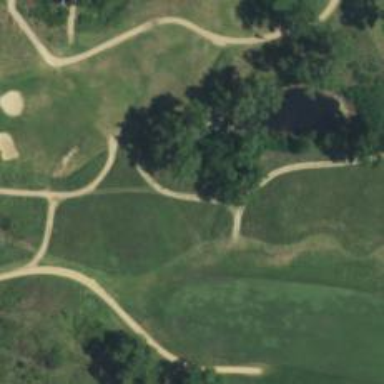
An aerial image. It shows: Path designated for golf carts.